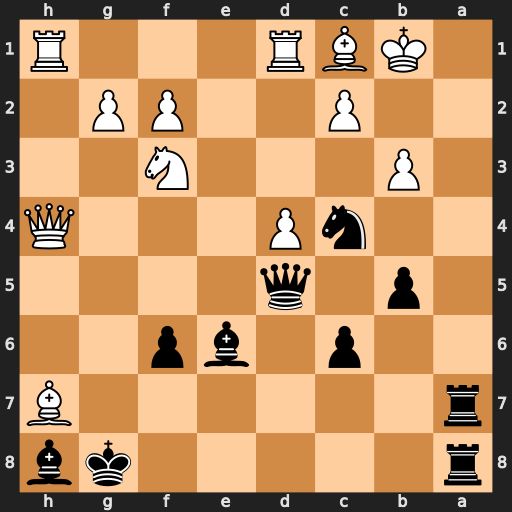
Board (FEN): r5kb/r6B/2p1bp2/1p1q4/2nP3Q/1P3N2/2P2PP1/1KBR3R
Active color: b
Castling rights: -
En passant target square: -
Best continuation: Kf8 Bb2 Ra2 bxc4 Qxc4